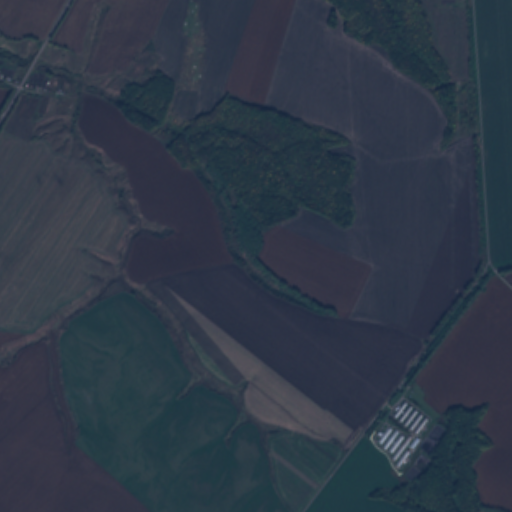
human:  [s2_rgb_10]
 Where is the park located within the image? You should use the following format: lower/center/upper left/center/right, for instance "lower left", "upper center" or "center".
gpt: The park is located in the upper left of the image.
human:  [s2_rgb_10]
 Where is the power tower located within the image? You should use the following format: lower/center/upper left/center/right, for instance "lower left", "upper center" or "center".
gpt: The power tower is located in the upper right of the image.
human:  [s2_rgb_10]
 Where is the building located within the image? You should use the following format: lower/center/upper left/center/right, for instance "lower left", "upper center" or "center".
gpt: There is no building in the image.